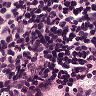
Metastatic tissue present: yes